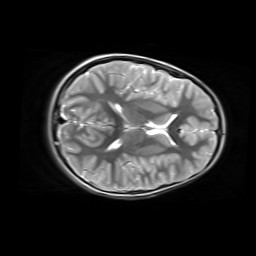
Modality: T2w
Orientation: axial
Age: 13
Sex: male
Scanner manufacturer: siemens
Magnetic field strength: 3 T
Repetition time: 6.8 s
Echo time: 0.084 s